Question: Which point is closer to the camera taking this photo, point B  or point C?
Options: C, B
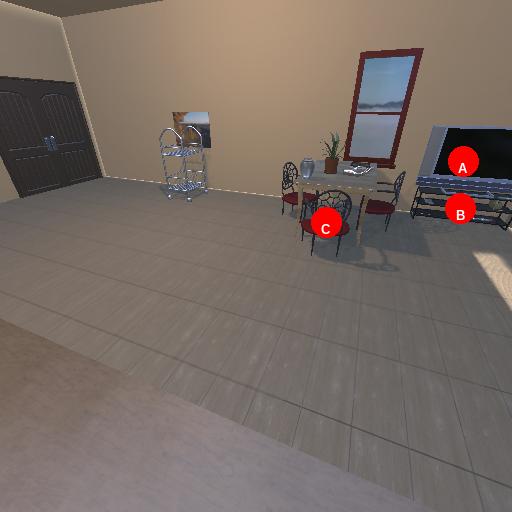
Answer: C